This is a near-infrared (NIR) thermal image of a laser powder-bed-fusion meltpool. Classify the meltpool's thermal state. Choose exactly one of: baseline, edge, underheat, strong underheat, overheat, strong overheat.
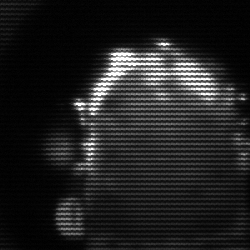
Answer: baseline